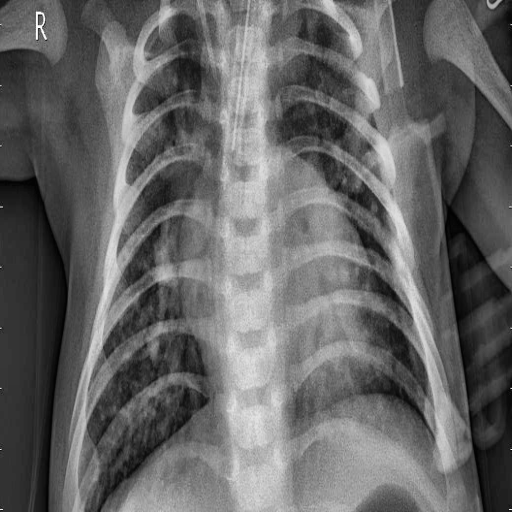
Finding: PNEUMONIA